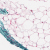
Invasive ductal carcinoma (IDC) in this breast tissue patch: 0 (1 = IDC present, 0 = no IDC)